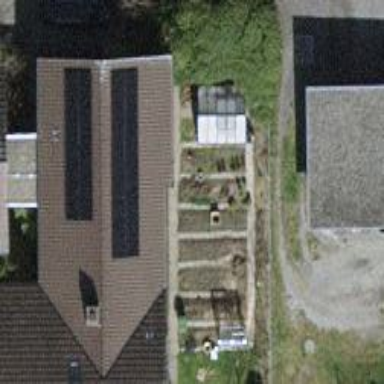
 consisting of solar photovoltaic panels."